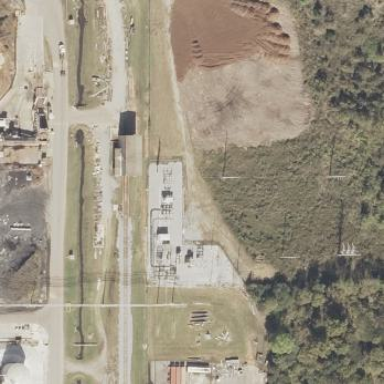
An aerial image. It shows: Industrial power substation surrounded by fence.